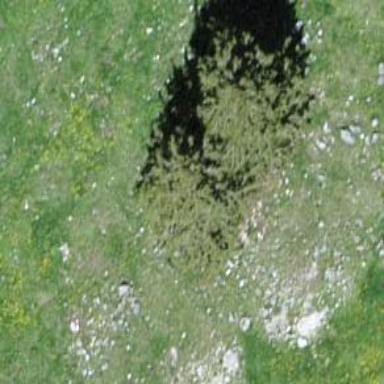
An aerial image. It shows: Needle-leaved tree in its natural environment.